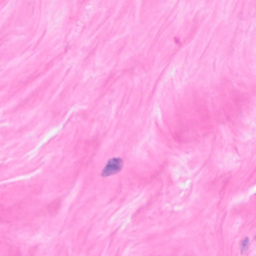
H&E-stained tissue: Breast